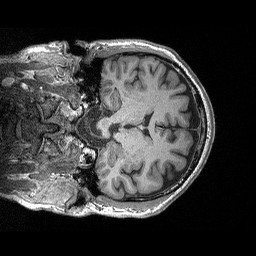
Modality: T1w
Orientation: coronal
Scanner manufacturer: siemens
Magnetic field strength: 3 T
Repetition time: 2.3 s
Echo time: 0.00298 s